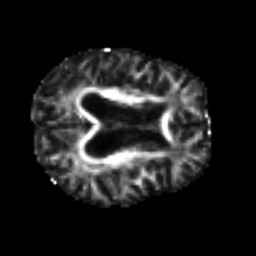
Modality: FA
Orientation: axial
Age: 71
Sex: male
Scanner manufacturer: siemens
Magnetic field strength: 3 T
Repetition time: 4.999 s
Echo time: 0.07946 s